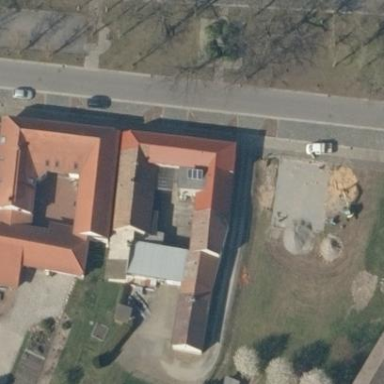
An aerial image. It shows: Farm building.